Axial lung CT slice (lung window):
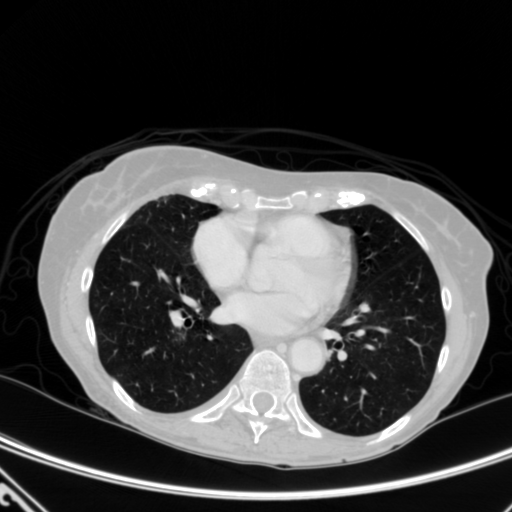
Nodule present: no